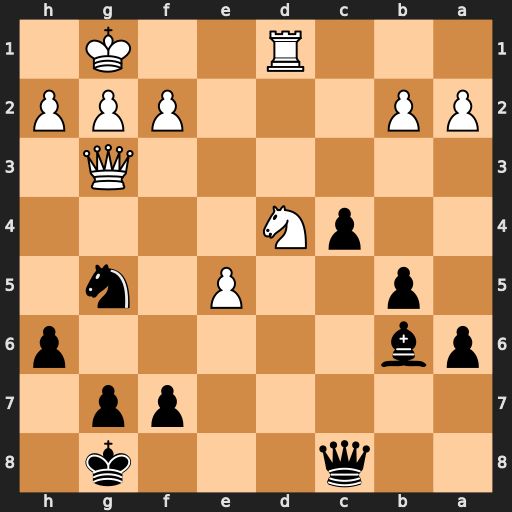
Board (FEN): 2q3k1/5pp1/pb5p/1p2P1n1/2pN4/6Q1/PP3PPP/3R2K1
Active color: b
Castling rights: -
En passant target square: -
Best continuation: Qd7 Qe3 Ne6